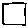
Label: square